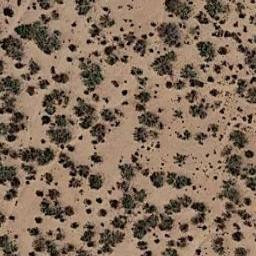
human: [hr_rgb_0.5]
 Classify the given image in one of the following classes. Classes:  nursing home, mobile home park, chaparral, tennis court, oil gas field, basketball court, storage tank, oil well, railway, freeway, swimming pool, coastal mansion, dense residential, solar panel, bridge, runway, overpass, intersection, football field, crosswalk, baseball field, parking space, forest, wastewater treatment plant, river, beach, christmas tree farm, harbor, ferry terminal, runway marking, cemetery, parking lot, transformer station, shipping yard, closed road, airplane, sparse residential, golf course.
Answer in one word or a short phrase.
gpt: chaparral